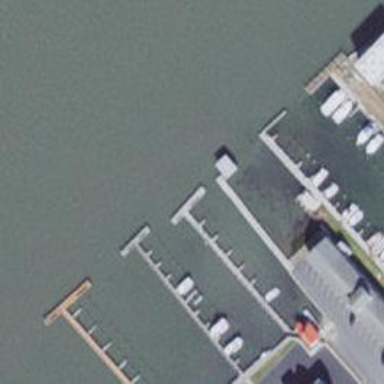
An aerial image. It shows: Man-made pier.